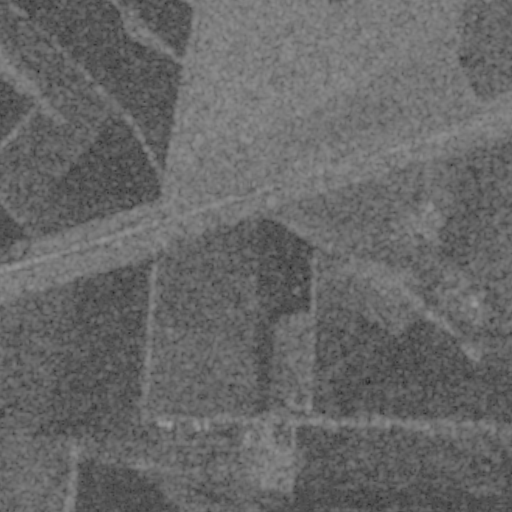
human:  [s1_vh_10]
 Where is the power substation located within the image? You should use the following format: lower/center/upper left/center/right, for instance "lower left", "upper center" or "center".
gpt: The power substation is located in the lower center of the image.
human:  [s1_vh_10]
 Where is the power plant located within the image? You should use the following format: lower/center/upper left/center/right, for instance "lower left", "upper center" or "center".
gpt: There is no power plant in the image.

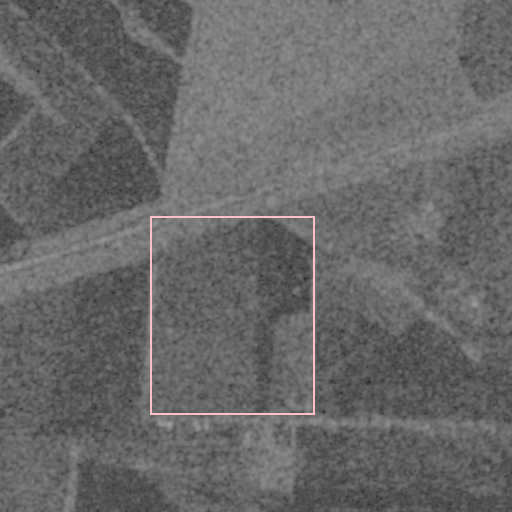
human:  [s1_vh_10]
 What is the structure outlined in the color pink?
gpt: The structure outlined in pink is a crop field.
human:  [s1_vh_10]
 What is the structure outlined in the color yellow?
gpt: There is no yellow outline.